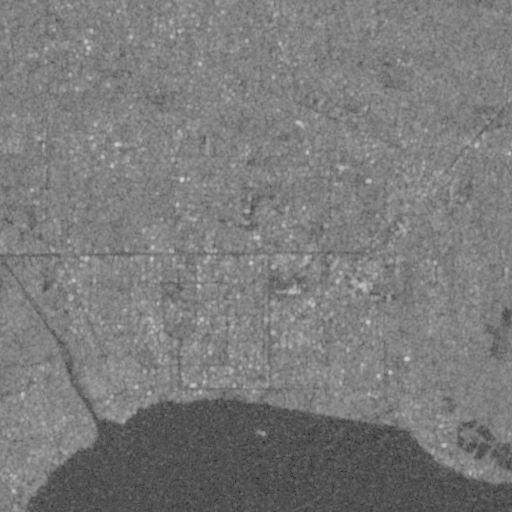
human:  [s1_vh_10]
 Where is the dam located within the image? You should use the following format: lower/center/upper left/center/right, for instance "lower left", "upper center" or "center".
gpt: The dam is located in the upper center of the image.
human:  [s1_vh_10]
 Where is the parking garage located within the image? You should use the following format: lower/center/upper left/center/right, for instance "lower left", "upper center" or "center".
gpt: The parking garage is located in the center right of the image.
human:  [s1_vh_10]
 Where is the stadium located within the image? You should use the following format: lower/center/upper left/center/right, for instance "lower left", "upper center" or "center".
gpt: The stadium is located in the center of the image.
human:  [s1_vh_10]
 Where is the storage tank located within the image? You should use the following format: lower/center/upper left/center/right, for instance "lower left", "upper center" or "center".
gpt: The storage tank is located in the lower center of the image.
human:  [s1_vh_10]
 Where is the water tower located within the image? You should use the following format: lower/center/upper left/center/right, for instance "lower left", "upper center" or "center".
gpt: The water tower is located in the lower left of the image.
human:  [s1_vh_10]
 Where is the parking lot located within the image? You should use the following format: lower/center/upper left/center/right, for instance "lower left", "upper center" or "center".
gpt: There is no parking lot in the image.

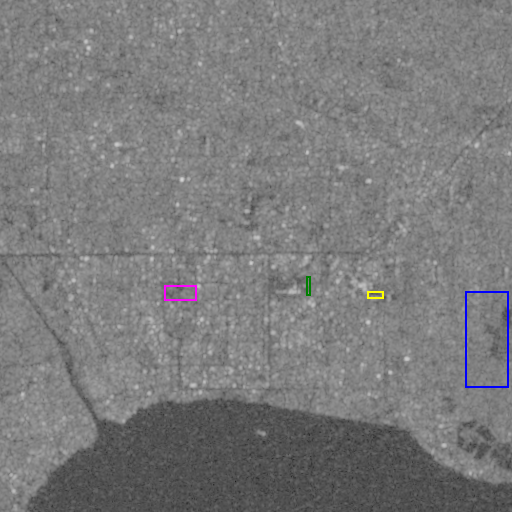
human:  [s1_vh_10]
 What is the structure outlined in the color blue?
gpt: The structure outlined in blue is a crop field.
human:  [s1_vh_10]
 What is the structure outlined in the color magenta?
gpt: The structure outlined in magenta is a park.
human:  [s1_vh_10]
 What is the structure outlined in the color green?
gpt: The structure outlined in green is a parking garage.
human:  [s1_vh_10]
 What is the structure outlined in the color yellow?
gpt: The structure outlined in yellow is a parking lot.
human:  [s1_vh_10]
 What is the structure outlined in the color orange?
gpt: There is no orange outline.